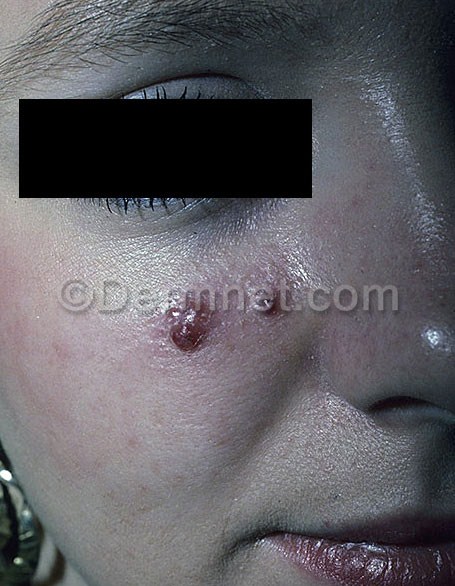
Disease: Vascular Tumors